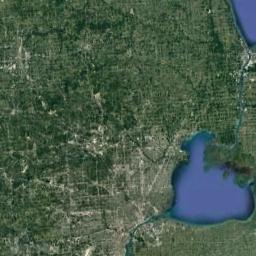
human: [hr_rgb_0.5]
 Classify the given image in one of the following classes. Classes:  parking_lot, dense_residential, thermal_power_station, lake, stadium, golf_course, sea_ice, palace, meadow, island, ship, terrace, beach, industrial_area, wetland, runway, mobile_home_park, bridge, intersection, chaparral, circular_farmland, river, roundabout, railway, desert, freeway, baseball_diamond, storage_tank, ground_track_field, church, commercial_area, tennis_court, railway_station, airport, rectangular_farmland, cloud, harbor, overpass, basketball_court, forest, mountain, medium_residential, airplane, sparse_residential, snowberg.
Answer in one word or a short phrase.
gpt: lake